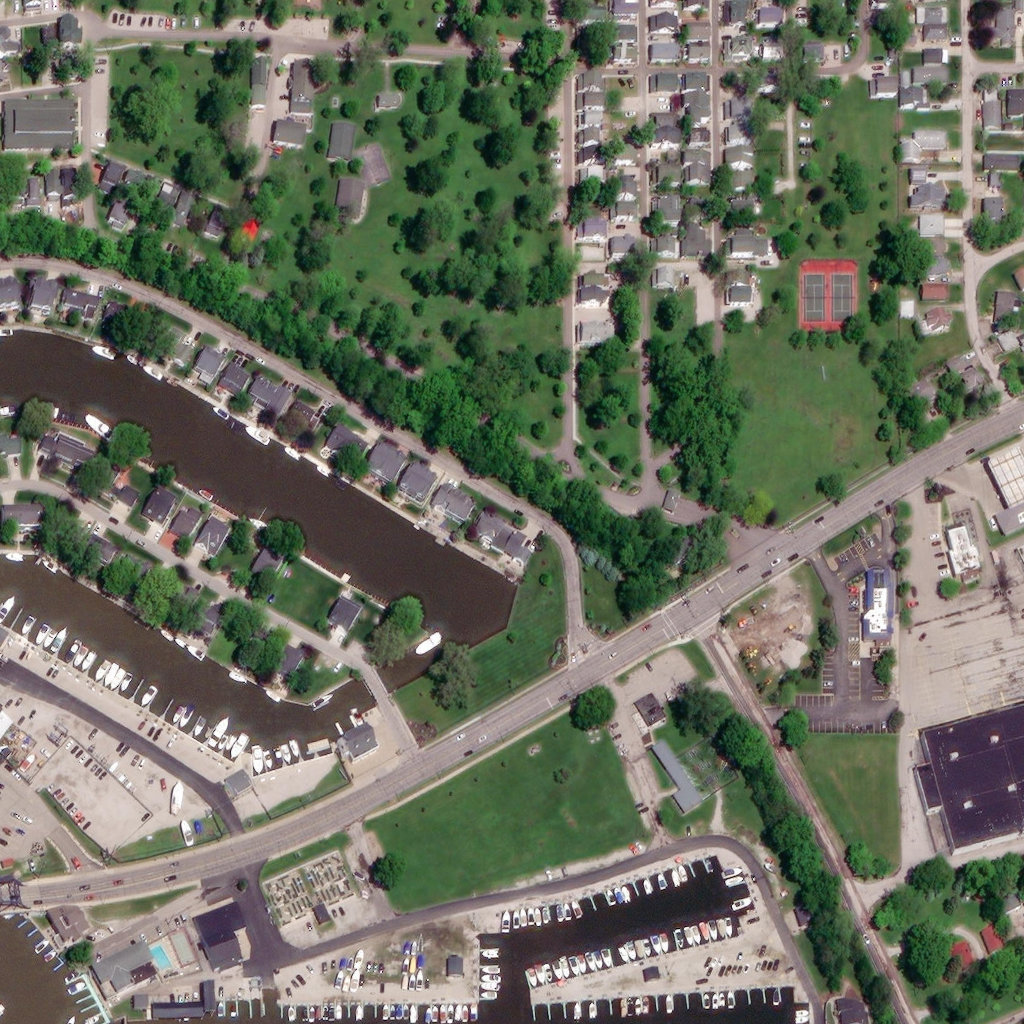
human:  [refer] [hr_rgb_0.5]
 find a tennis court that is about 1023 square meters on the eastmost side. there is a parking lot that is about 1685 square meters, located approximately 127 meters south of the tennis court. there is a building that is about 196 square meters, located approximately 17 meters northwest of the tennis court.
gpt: <box>[[78, 25, 84, 32, 0]]</box>

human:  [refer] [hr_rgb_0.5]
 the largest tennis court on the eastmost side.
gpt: <box>[[78, 25, 84, 32, 0]]</box>